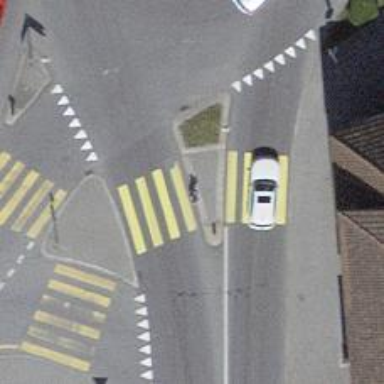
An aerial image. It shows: Kerb barrier.